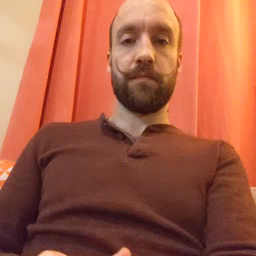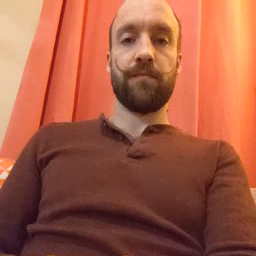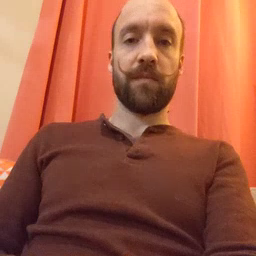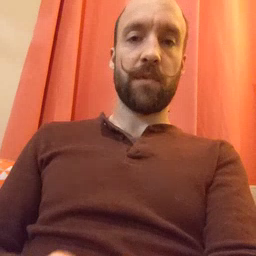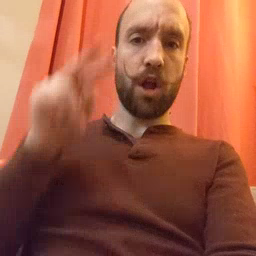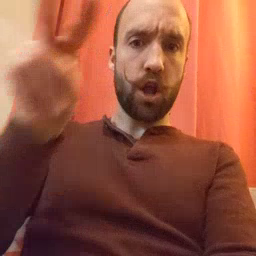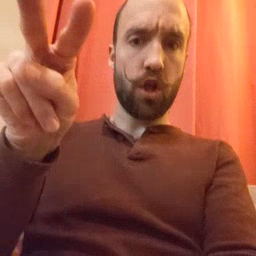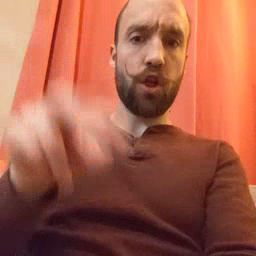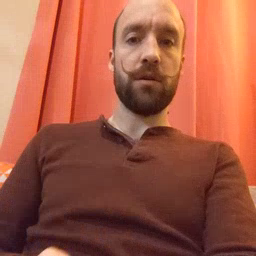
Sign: look